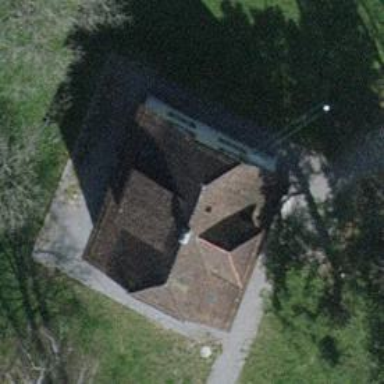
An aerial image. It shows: Detached building.